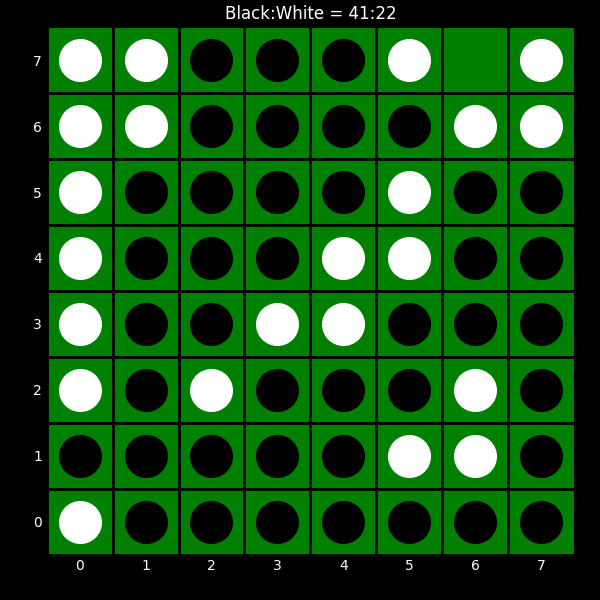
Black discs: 41
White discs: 22